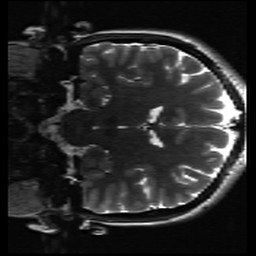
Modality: inplaneT2
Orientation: coronal